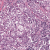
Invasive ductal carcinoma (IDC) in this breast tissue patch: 1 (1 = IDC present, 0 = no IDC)